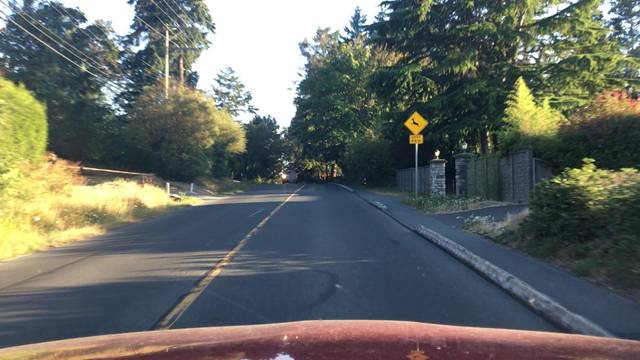
Region: Canada
Coordinates: 48.502, -123.355